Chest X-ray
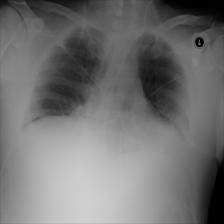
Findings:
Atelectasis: negative
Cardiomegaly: negative
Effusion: negative
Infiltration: negative
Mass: negative
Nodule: negative
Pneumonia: negative
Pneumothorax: negative
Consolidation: negative
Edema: negative
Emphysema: negative
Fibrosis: negative
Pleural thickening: negative
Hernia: negative